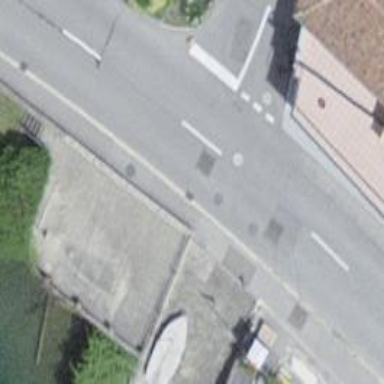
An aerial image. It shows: Footway.